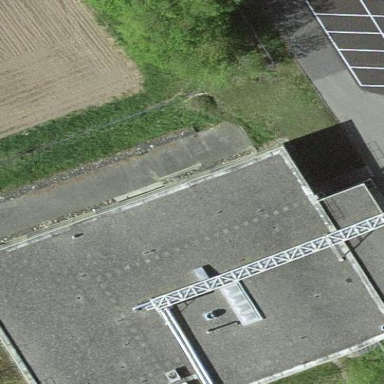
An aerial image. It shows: Industrial building.